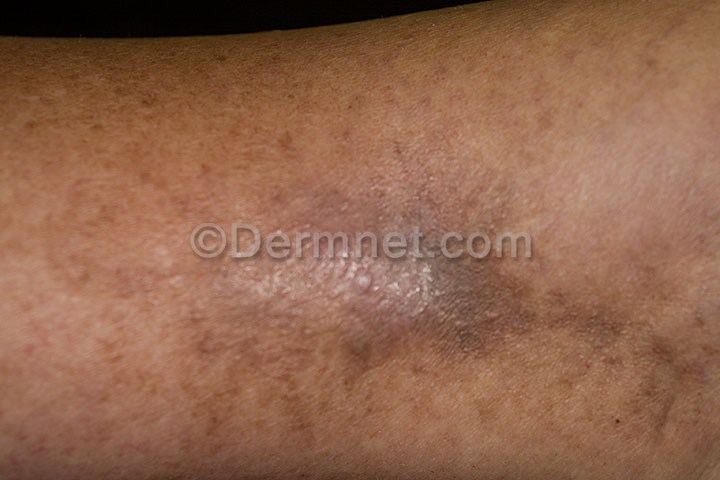
Disease: Eczema Photos